Chest X-ray:
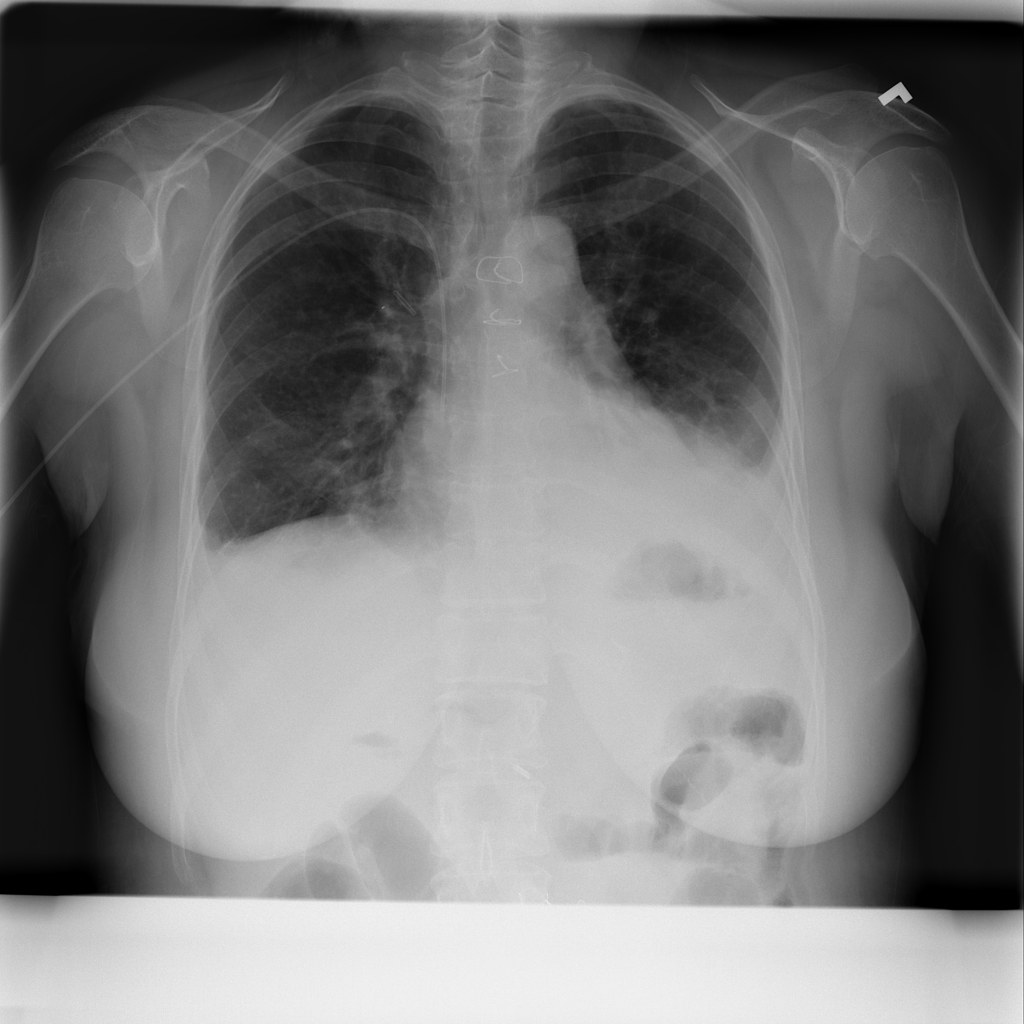
Findings: Effusion, Consolidation
No abnormal finding: no